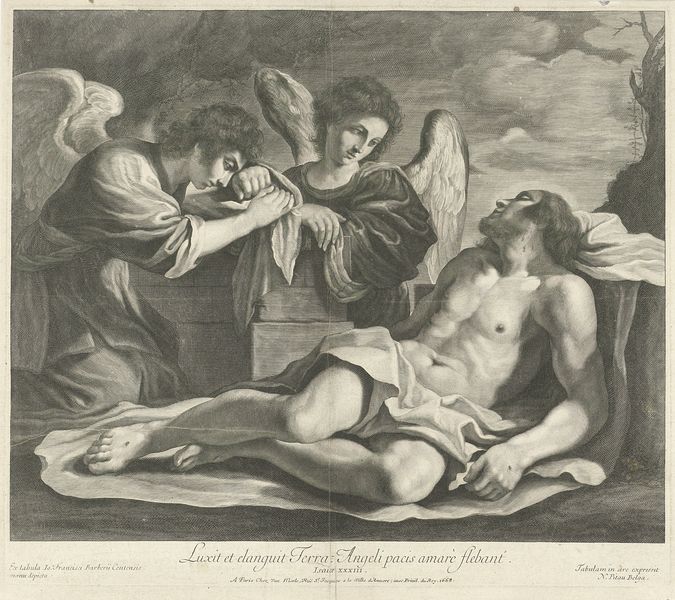
Titel: Bewening van Christus door engelen
Künstler: Nicolas (I) Pitau
Standort: Amsterdam
Institution: Rijksmuseum
Schlagwörter: akt, baum, flügel, hand, himmel, körper, nackt, wolken, äste, brust, grau, weiss, zeichnung, tuch, leiche, leinen, tod, tot, trauer, boden, haare, engel, liegen, grafik, inschrift, liegend, weinen, druck, radierung, text, leben, christus, jesus, leichentuch, leid, putten, legende